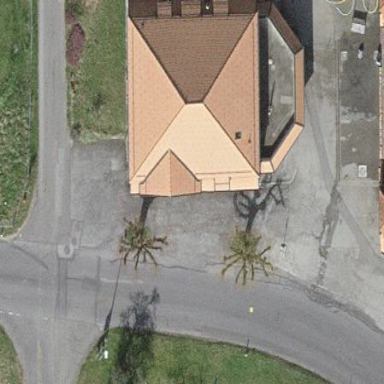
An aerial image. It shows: Detached building with gabled roof.